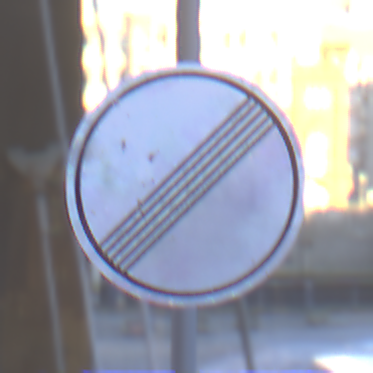
Verkehrszeichen: EndeSaemtlicherBegrenzungen
Umgebung: Outdoor, Urban
Tageszeit: SunriseSunset
Wetter: Clear
Licht: Natural
Jahreszeit: NotSpecified
Kontrast: MediumContrast